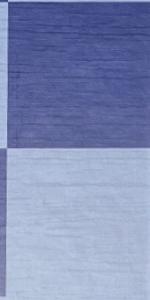
Label: Empty